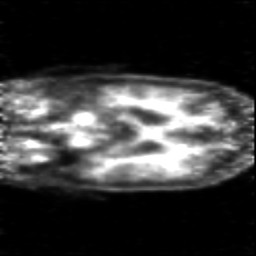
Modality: PET
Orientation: coronal
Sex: female
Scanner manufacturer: siemens